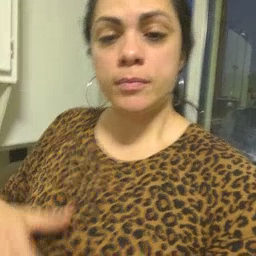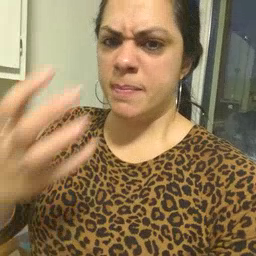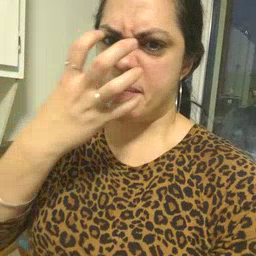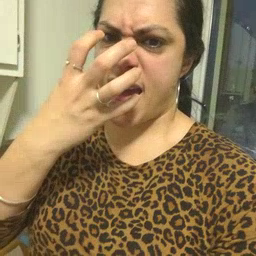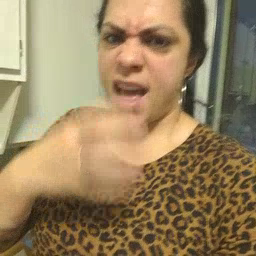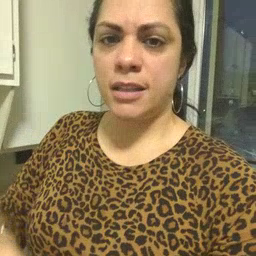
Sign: mad